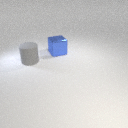
large gray rubber cylinder in front of large blue metal cube